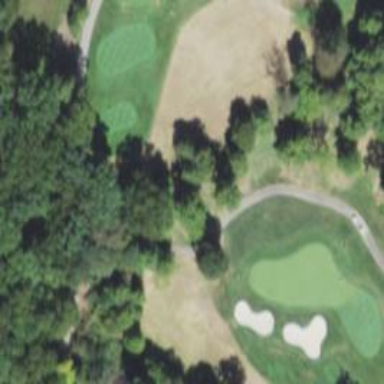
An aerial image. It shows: Golf cartpath that is also road path.